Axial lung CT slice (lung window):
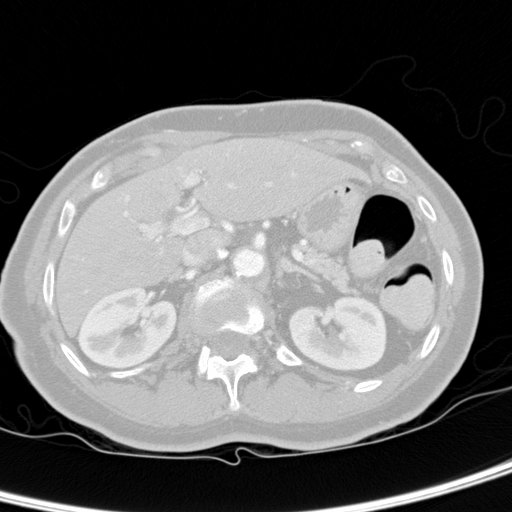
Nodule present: no